Field crop: maize
Growth stage: 2
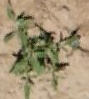
Species: atriplex